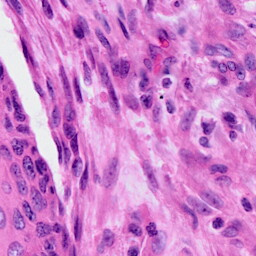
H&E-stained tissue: Cervix